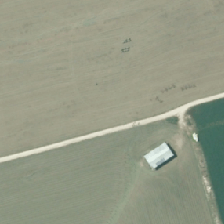
Land cover: shortrotation_cropland